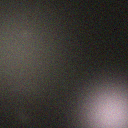
Screen state: off